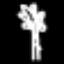
Label: palm tree